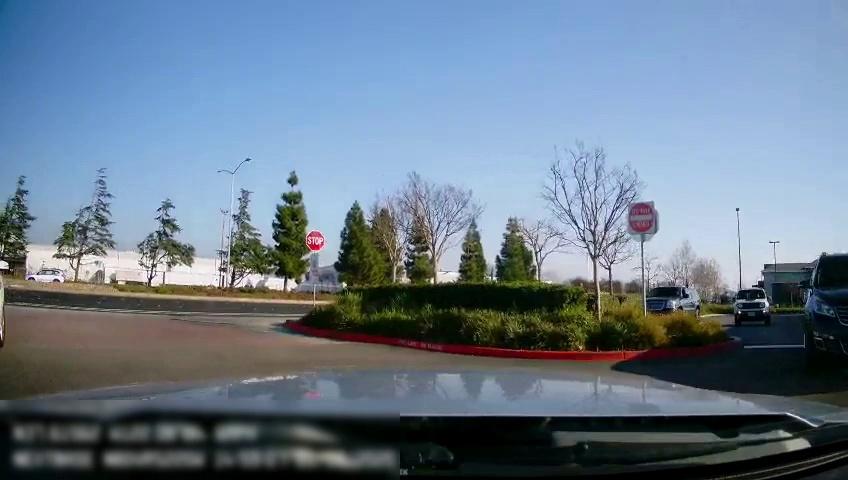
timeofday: Day
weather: Sunny
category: Drivable Space
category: Vehicles | SUV
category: Vehicles | SUV
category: Vehicles | SUV
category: Vehicles | SUV
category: Lanes | Alternate Lane
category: Traffic | Signs
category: Traffic | Signs